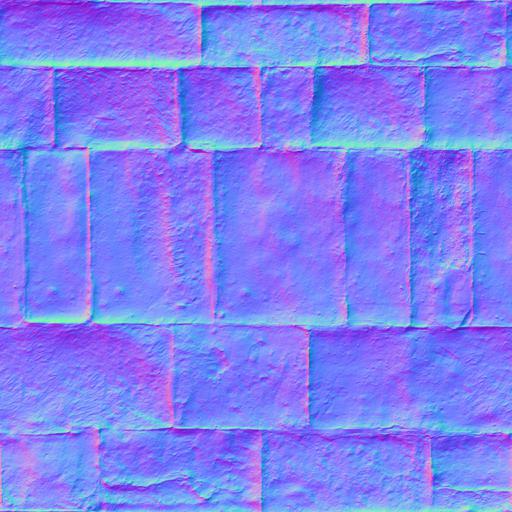
brick bricks church clean flat medival old sandstone stone wall